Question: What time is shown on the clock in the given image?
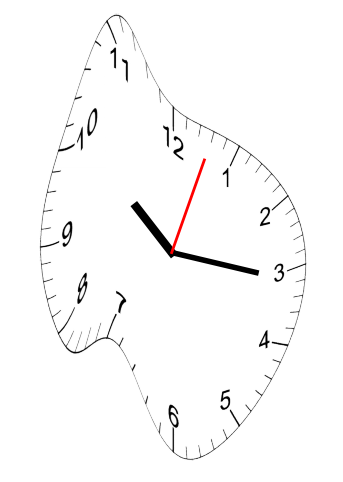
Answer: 10:16:03